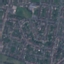
Label: Residential